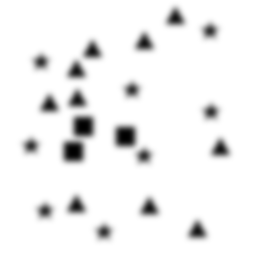
Squares: 3
Triangles: 10
Stars: 8
Total shapes: 21